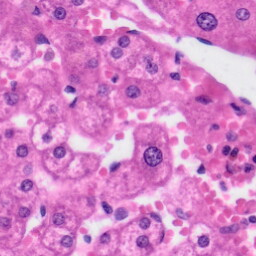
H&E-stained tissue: Liver